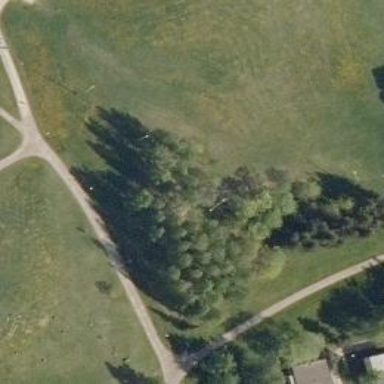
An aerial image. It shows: Disc golf tee.